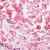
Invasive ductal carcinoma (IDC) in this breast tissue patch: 0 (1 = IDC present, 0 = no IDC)